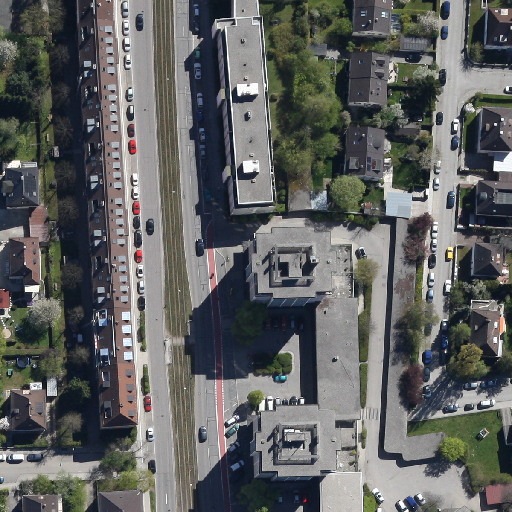
Referring expression: light-duty vehicle